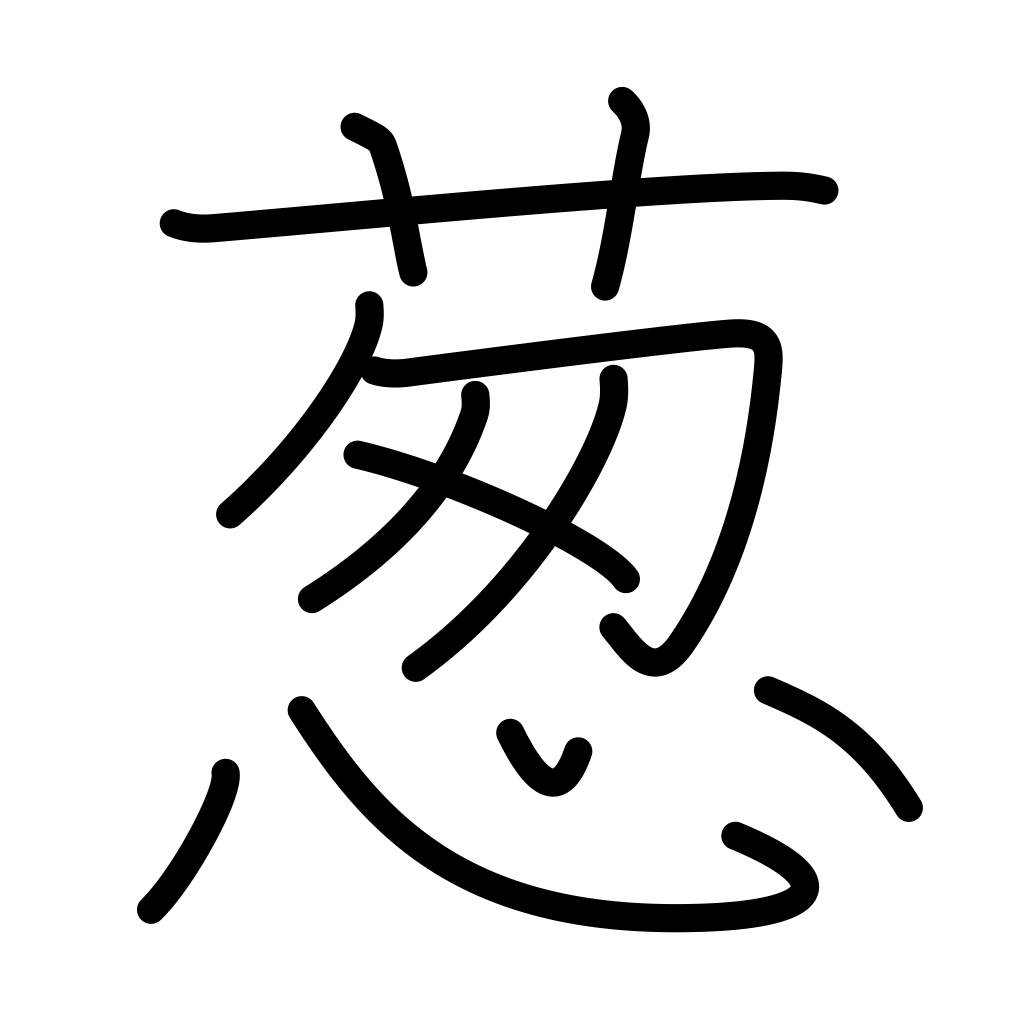
Meaning: stone leek, Welsh onion